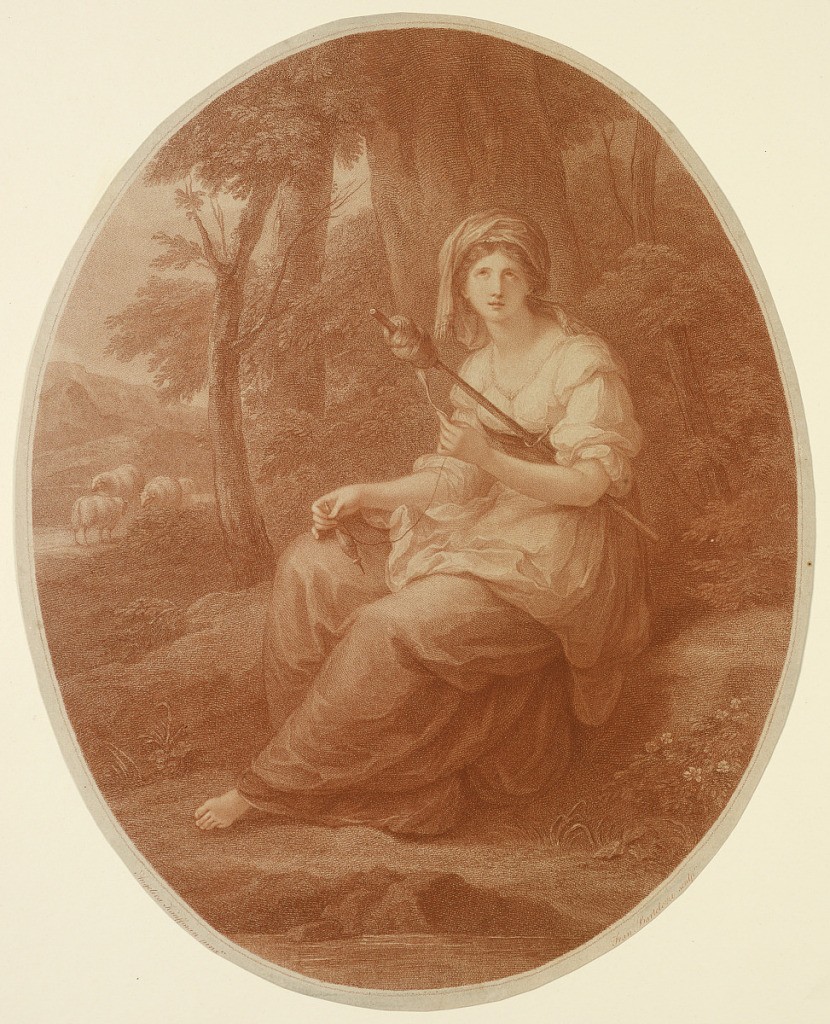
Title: Griselda
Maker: Francesco Bartolozzi, Italian, active England, 1727–1815
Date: ca. 1784
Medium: Stipple engraving and etching in sanguine ink on paper
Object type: Print
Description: A young girl, holding a distaff, is seated under a tree, turned toward left, her head shown full-face, looking toward the spectator, the eyes turned upward. Sheep in distance, left.